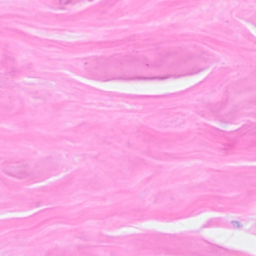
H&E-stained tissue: Breast